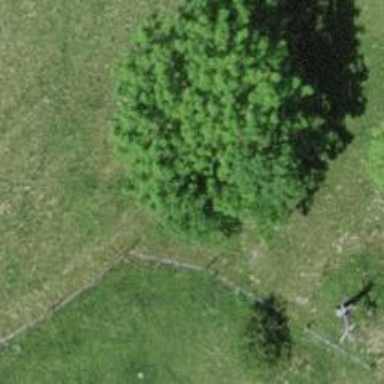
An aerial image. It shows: Beautiful tree in nature.